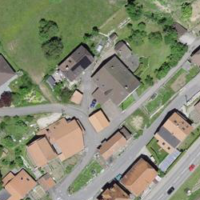
EUNIS habitat code: 23
Species observed at this site:
Lamium maculatum